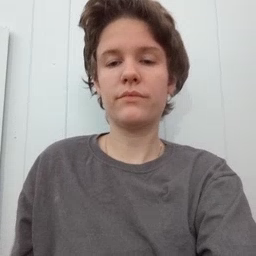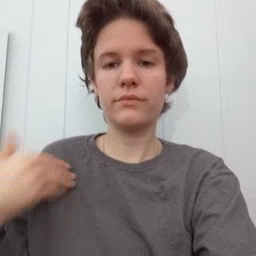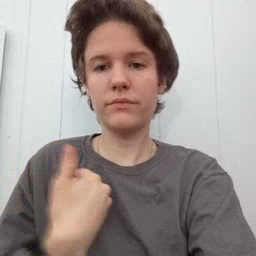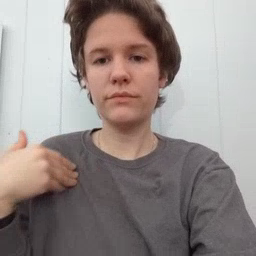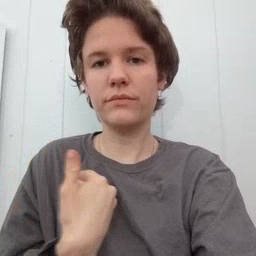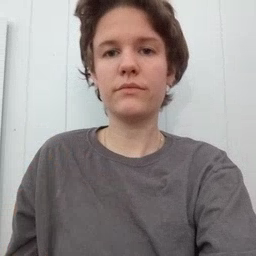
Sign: animal